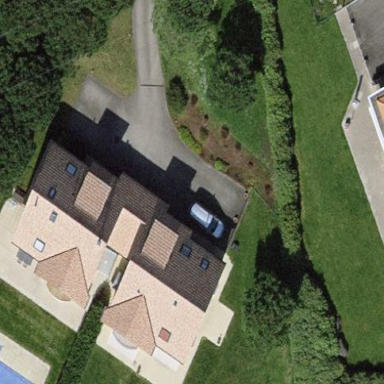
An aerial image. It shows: Semi-detached house.